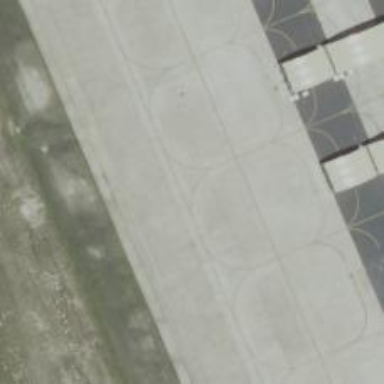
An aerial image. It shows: Image of taxiway at airport.